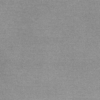
Label: dusty